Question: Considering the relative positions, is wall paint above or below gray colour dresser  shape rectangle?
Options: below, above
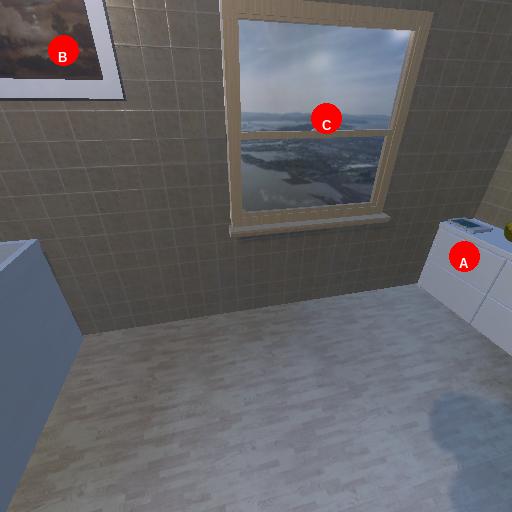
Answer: below